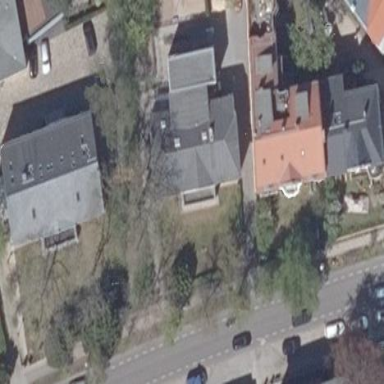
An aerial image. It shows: Gabled house with gray roof. The house is light pink with light gray accents.